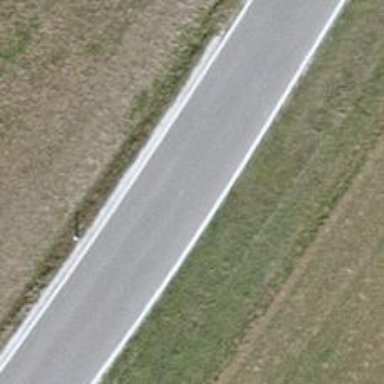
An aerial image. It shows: Tertiary road with asphalt surface.